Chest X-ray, PA view. Patient: 51 years old, sex M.
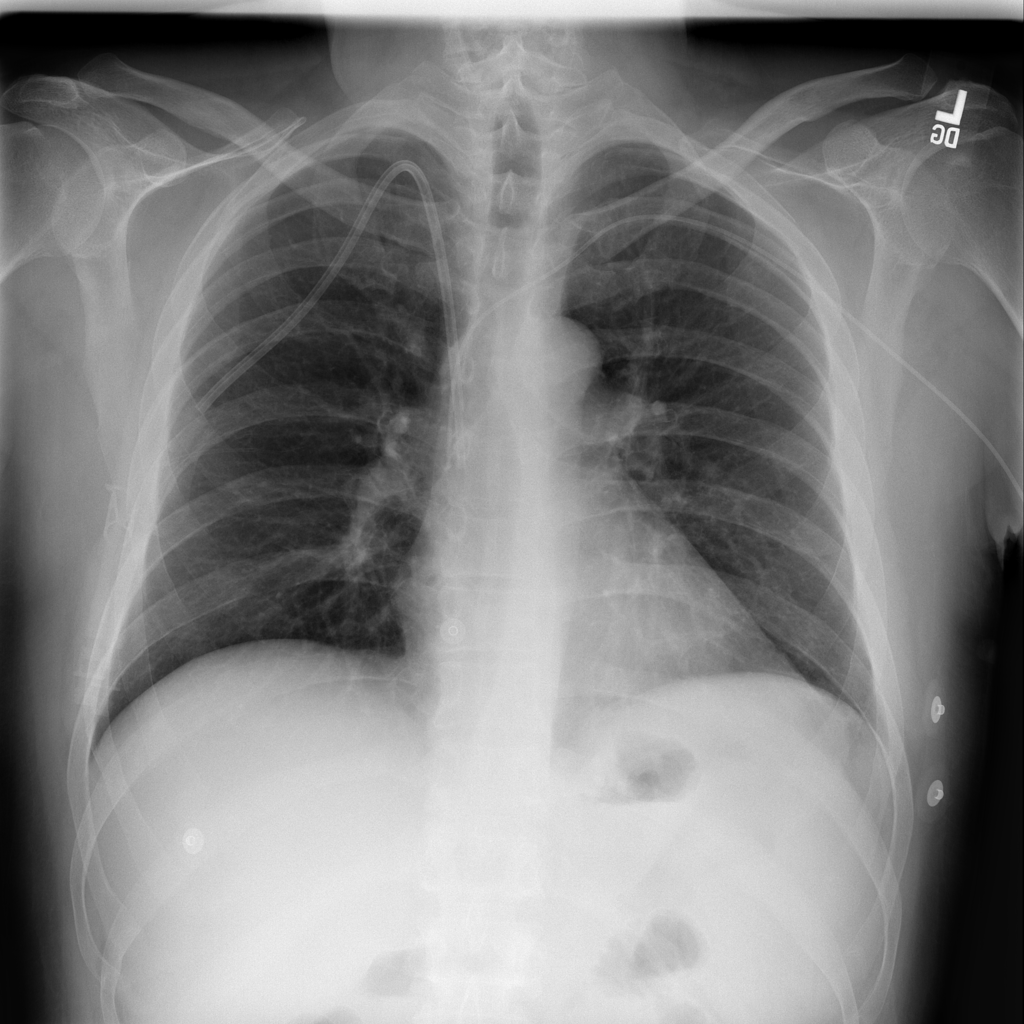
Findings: No Finding